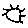
Label: sun